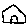
Label: house